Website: walmart
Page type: payment
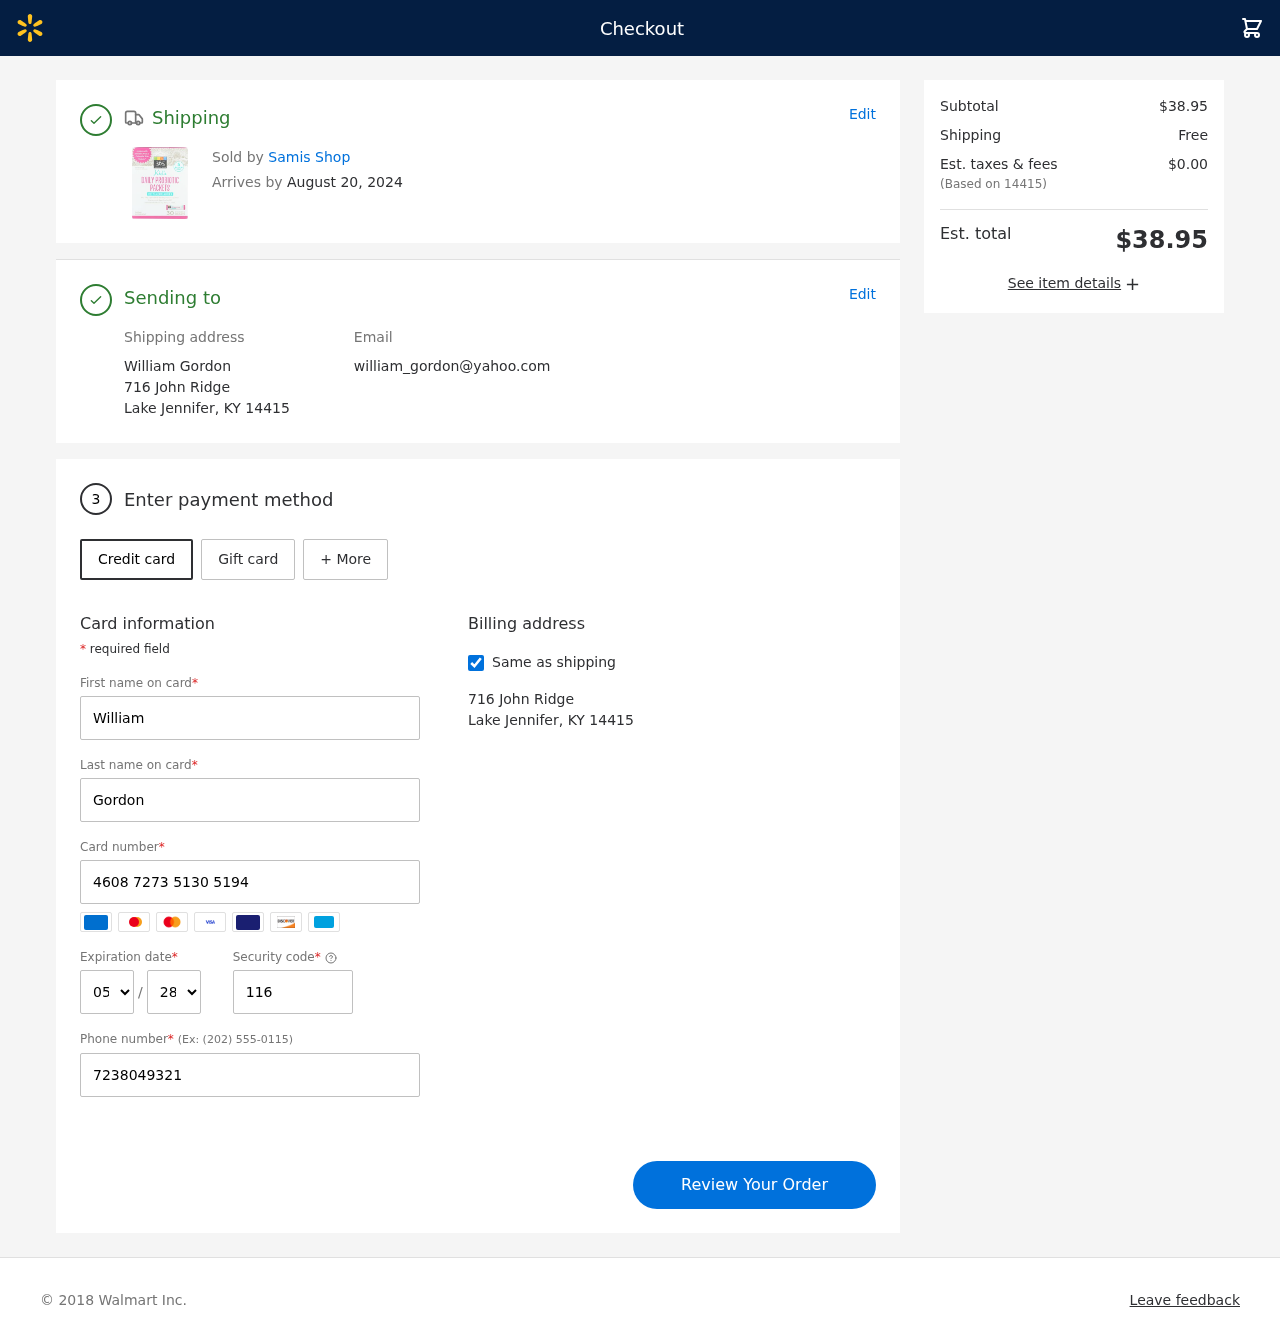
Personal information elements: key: PII_CARD_CVV
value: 116
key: PII_CARD_EXPIRY_MONTH
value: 05
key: PII_CARD_EXPIRY_YEAR
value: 28
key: PII_CARD_NUMBER
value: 4608 7273 5130 5194
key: PII_CITY_STATE_ZIP
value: Lake Jennifer, KY 14415
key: PII_EMAIL
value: william_gordon@yahoo.com
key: PII_FIRSTNAME
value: William
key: PII_FULLNAME
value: William Gordon
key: PII_LASTNAME
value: Gordon
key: PII_PHONE
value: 7238049321
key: PII_POSTCODE
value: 14415
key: PII_STREET
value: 716 John Ridge
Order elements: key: ORDER_DELIVERY_DATE
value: August 20, 2024
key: ORDER_SUBTOTAL
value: $38.95
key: ORDER_SHIPPING_COST
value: Free
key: ORDER_TAX
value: $0.00
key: ORDER_TOTAL
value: $38.95